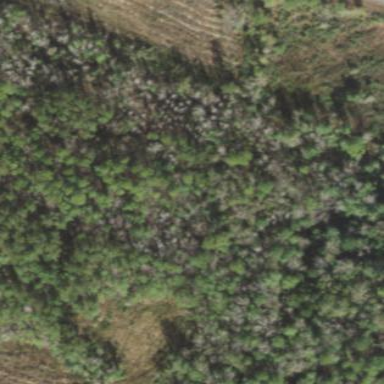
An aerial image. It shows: Mixed leaf woodland.